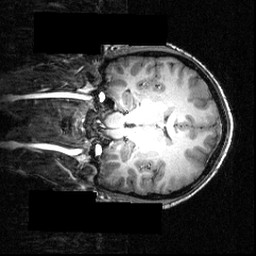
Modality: T1w
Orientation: coronal
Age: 16
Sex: male
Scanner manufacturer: siemens
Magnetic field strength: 3.951 T
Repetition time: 1.5 s
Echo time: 0.00335 s